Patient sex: F
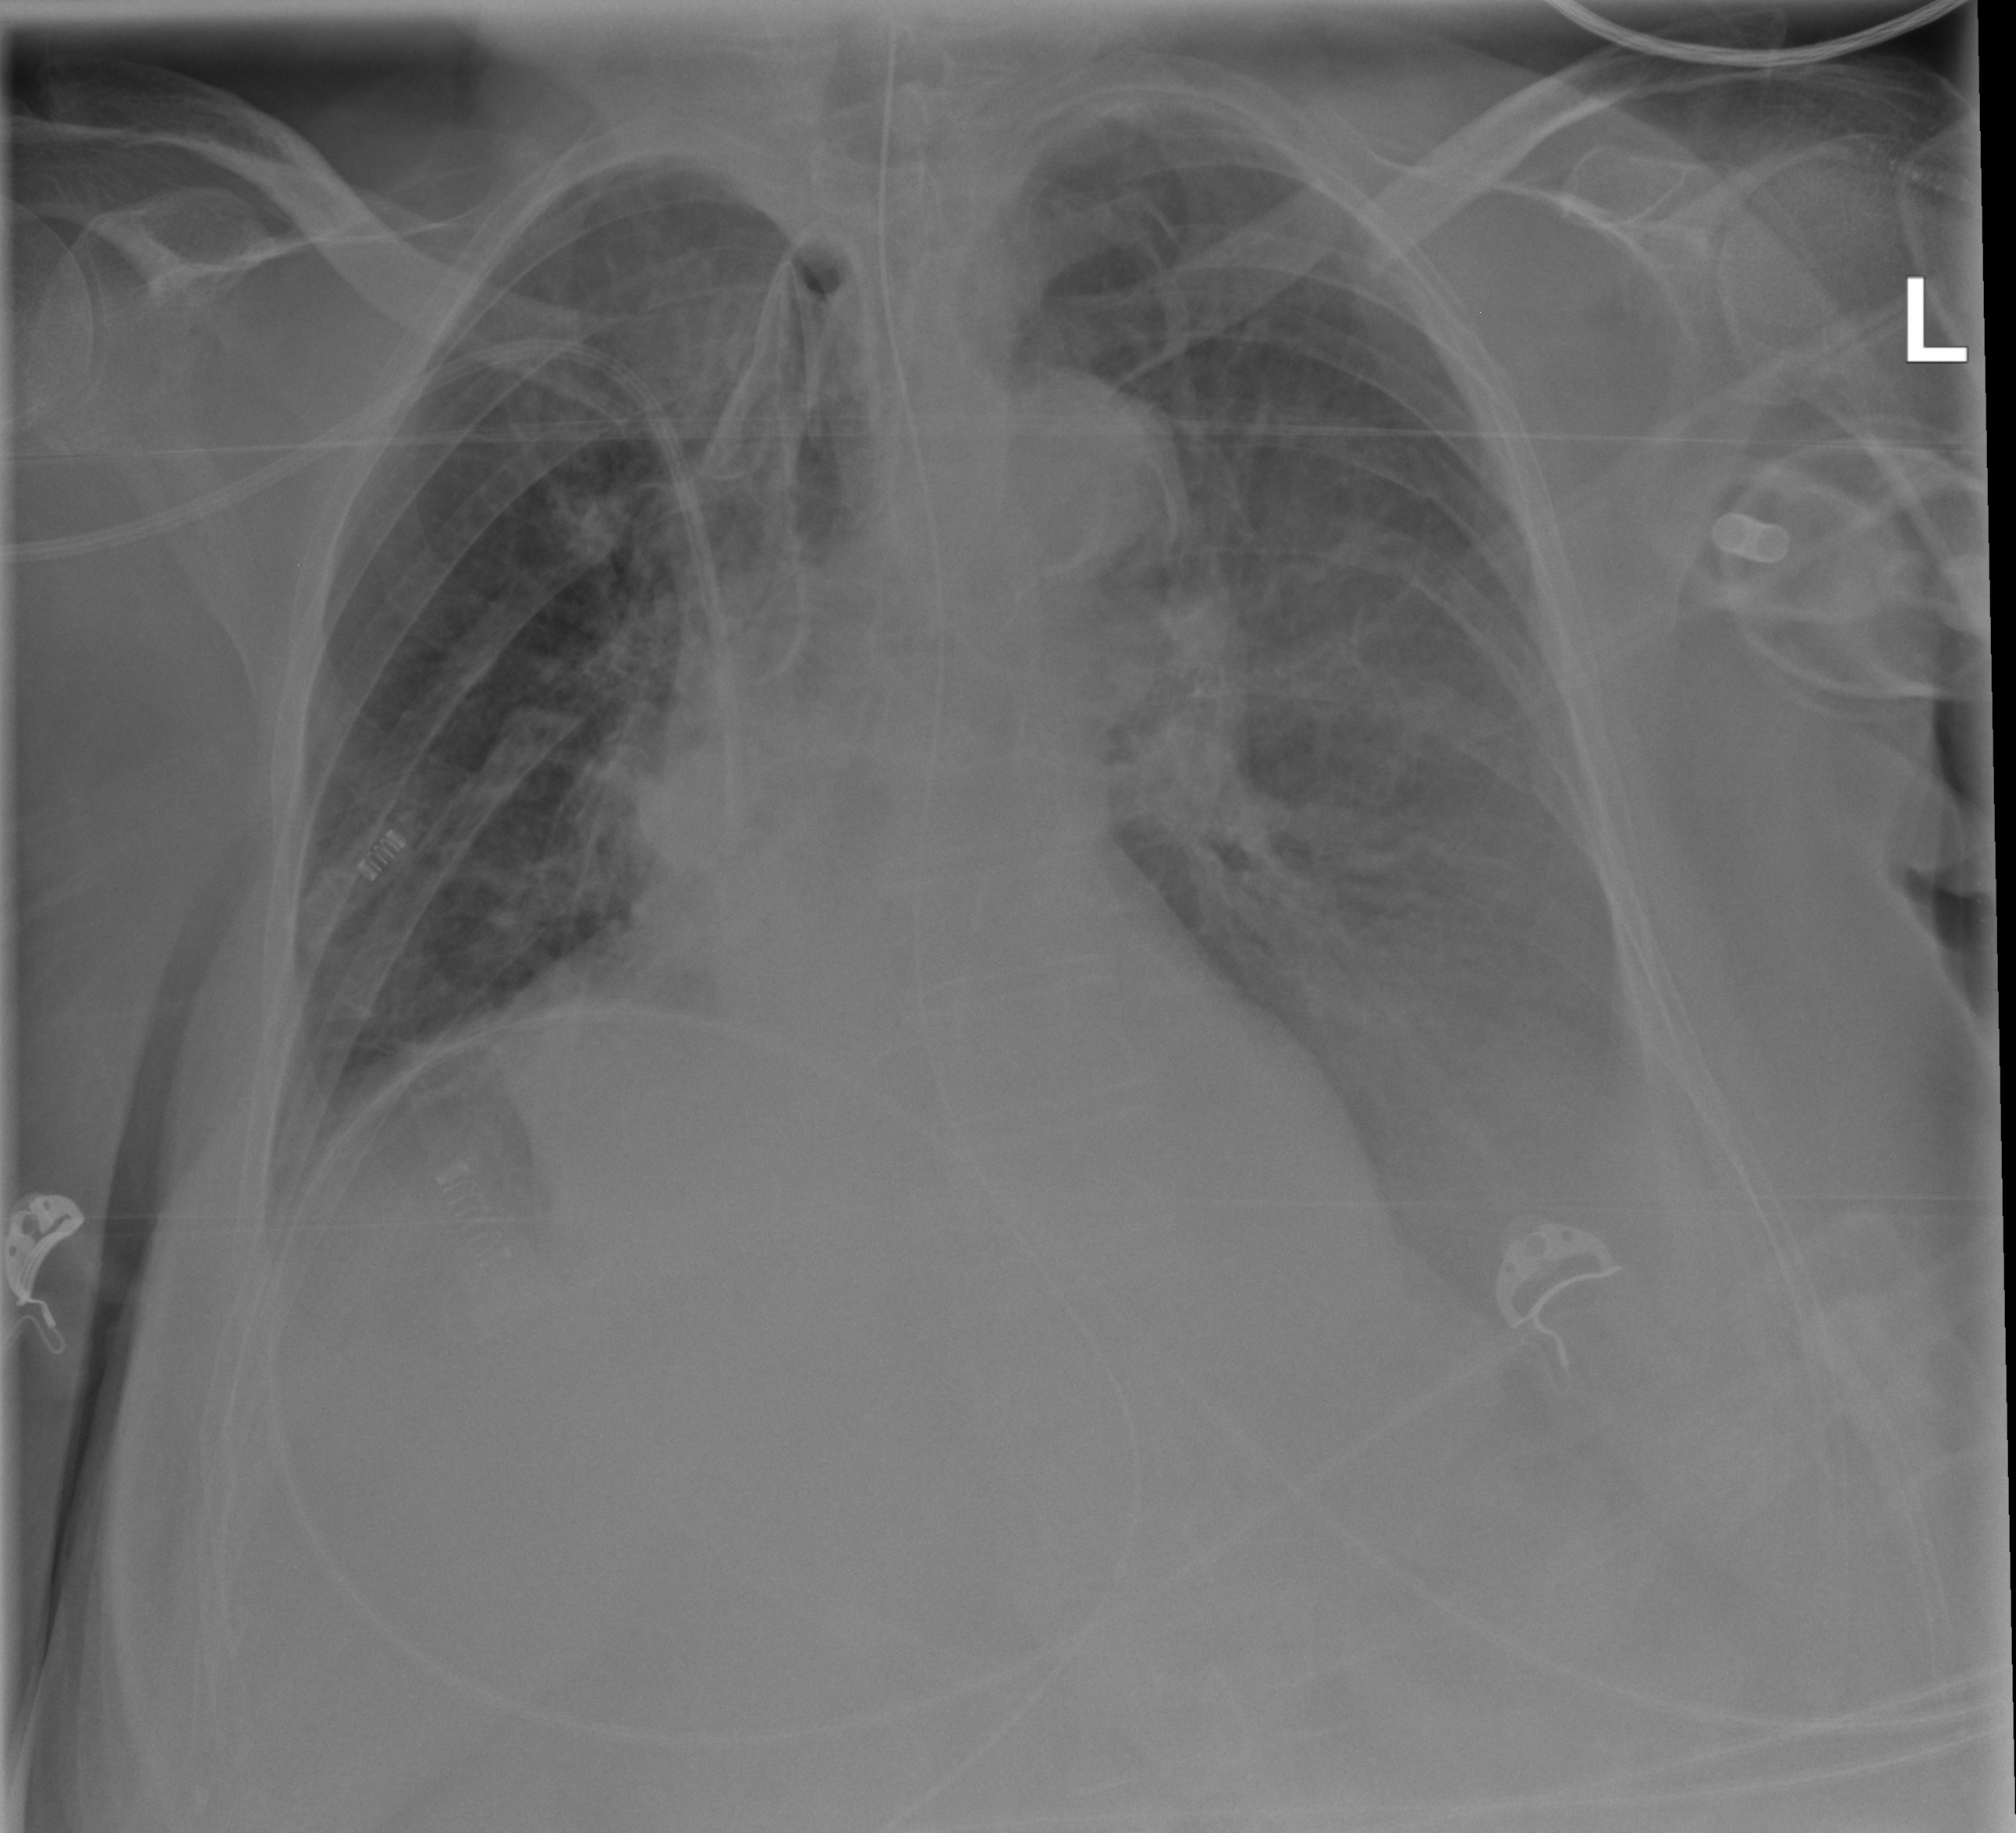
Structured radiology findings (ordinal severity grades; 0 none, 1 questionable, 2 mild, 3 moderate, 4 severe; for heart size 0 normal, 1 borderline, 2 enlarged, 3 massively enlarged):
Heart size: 0
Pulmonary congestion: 2
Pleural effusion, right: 1
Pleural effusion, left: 3
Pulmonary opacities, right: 2
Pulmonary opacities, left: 0
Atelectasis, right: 2
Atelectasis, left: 3